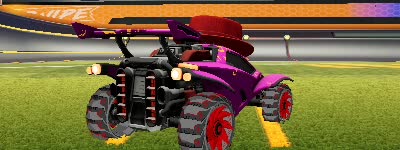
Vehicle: octane